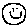
Label: smiley face